Interaction volume radius: 10 \u00c5
Interaction volume height: 10 \u00c5
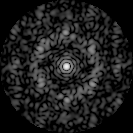
Disorder parameter: 0.7139